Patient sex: M
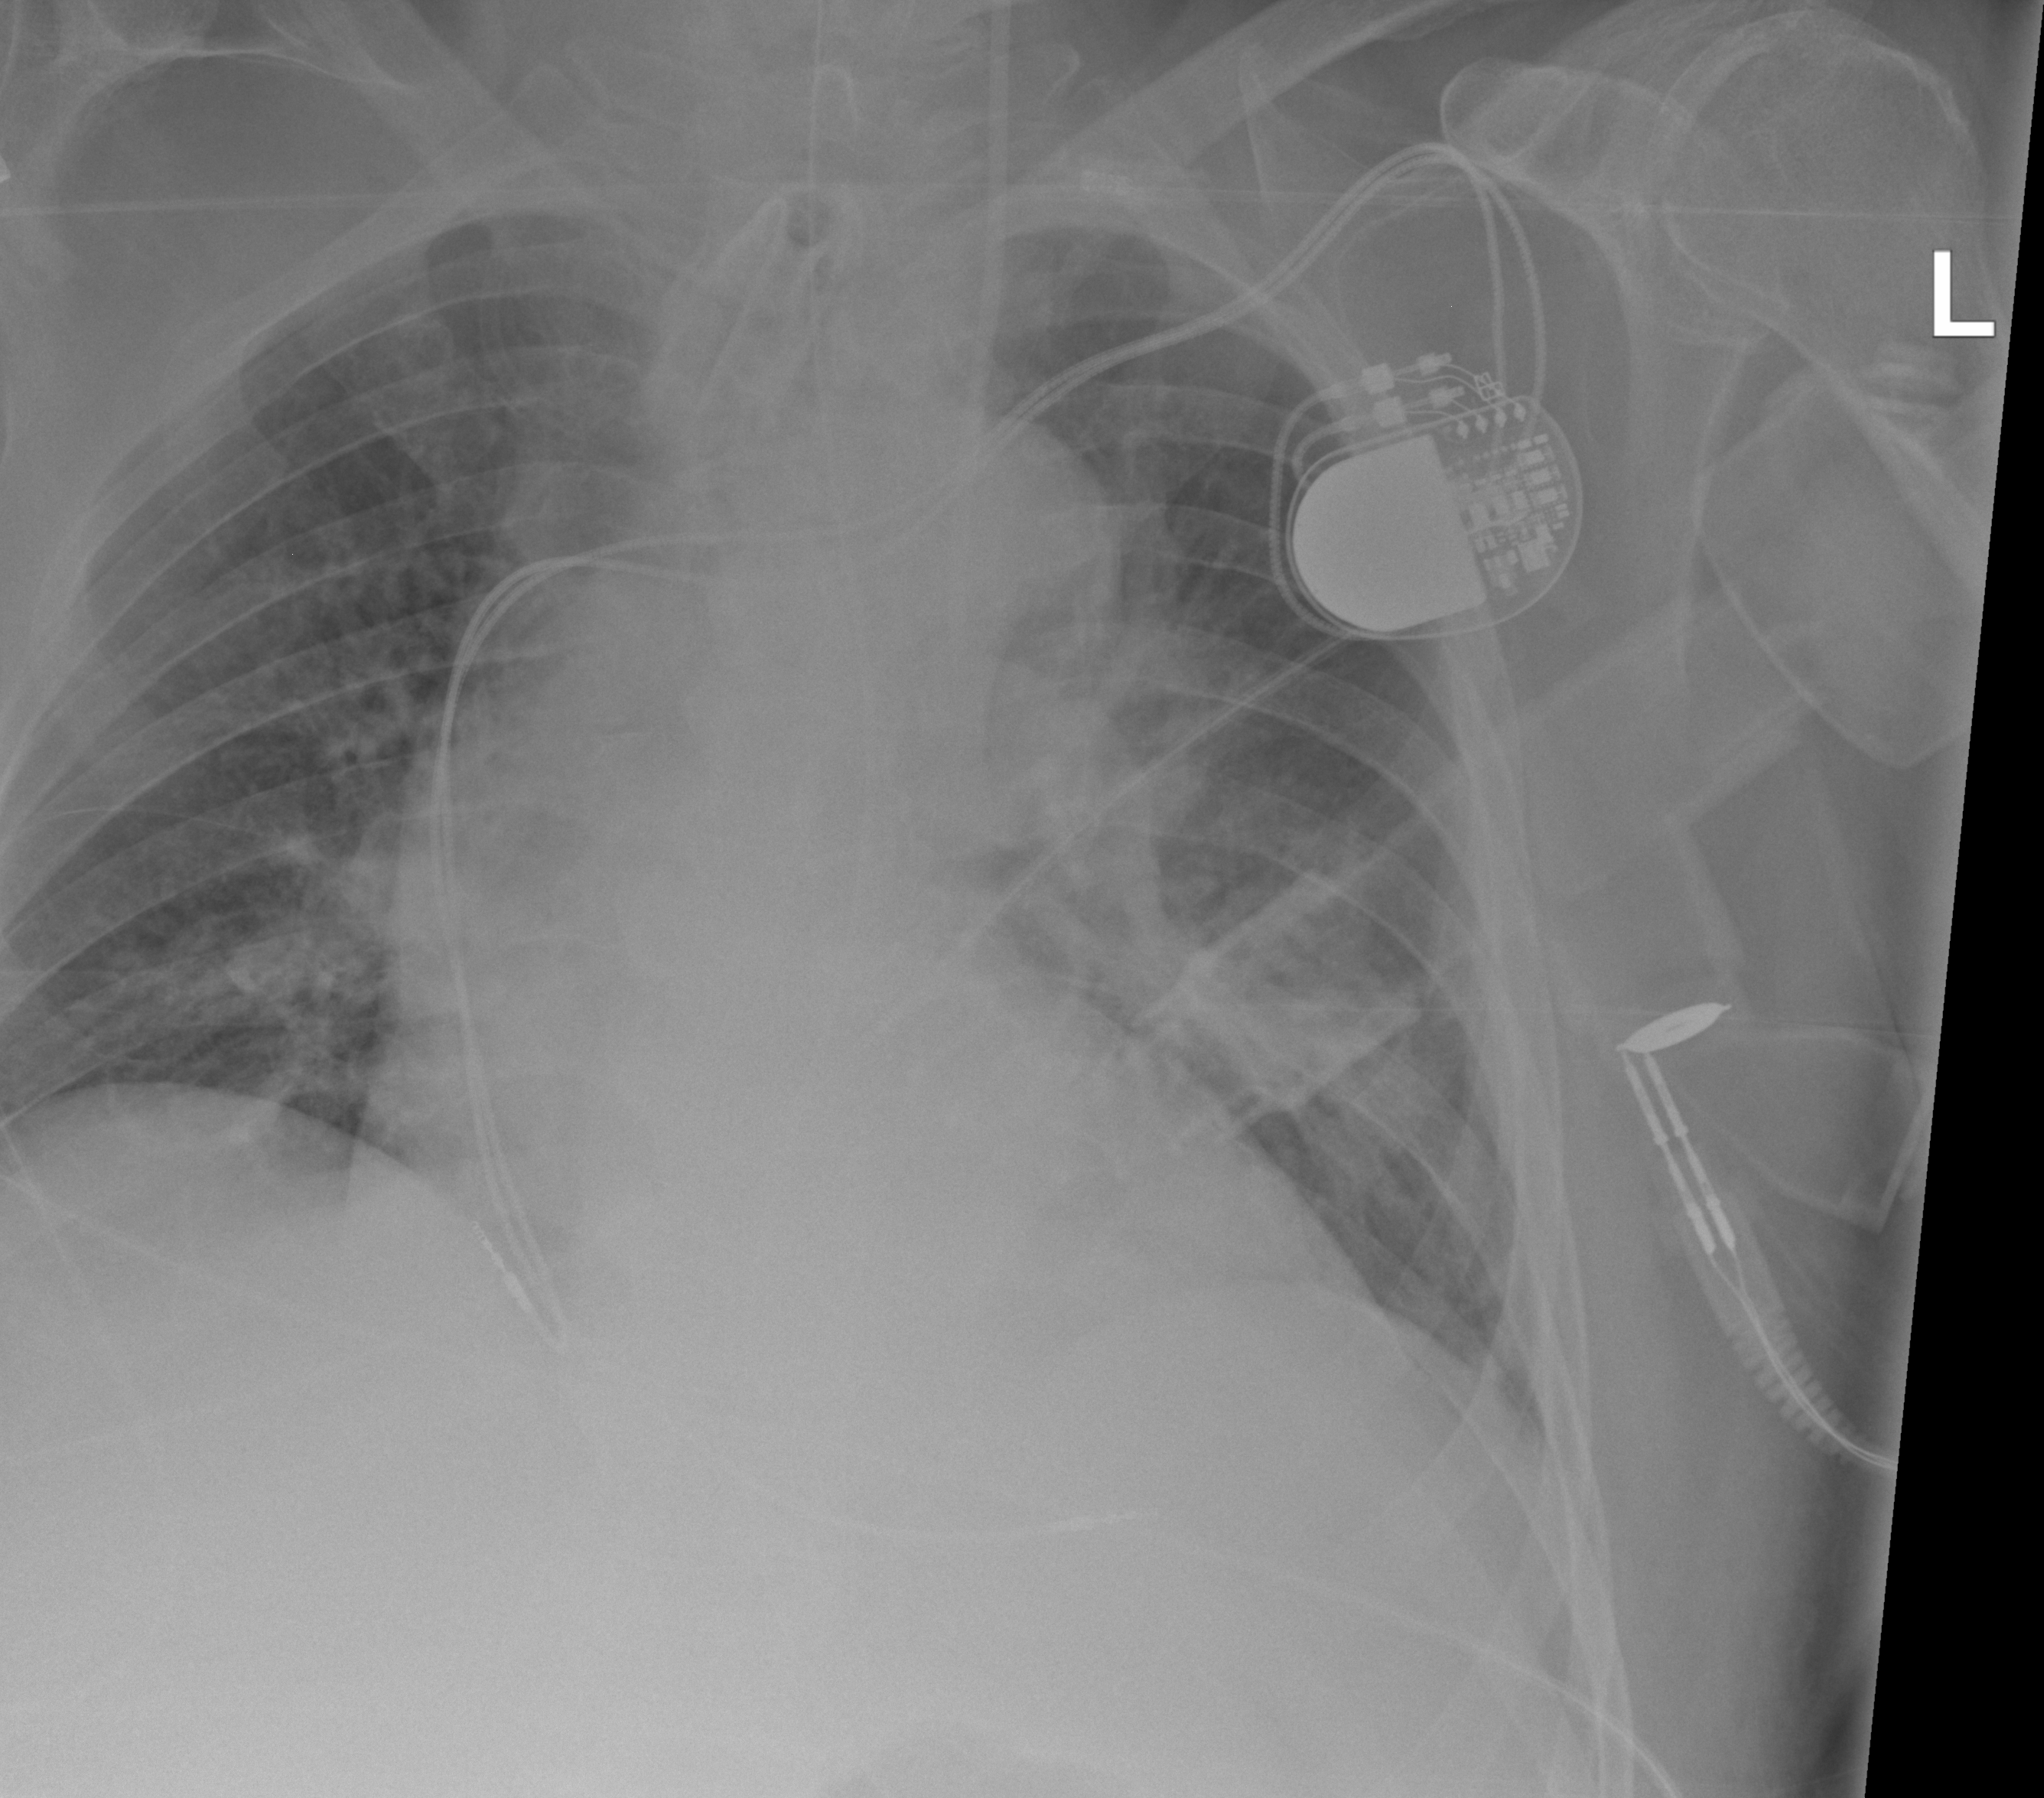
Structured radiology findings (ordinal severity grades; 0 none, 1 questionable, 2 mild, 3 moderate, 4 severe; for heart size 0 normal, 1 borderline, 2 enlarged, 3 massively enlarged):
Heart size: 2
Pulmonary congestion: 2
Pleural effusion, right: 0
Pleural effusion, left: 2
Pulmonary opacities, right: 1
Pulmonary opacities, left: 3
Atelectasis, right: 2
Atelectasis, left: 2